Question: I have this little application, and what it does is a user can add many deductions to a certain employee and save the record.

What I do in my coding is I pass all the values to a 'DataTable' and loop through each rows and execute a stored procedure that inserts the particular row with the column values. This happens until there are no rows to be inserted from the DataTable.
Is there any shortcut? I mean, can I insert the whole value of datatable in one call?
I just thought that my current way of inserting data is very resource consuming because it always calls the stored procedure in the server as long as there are rows in the datatable.
Any work around or suggestions? I would be very thankful. I hope you understand me,. thanks in advance.
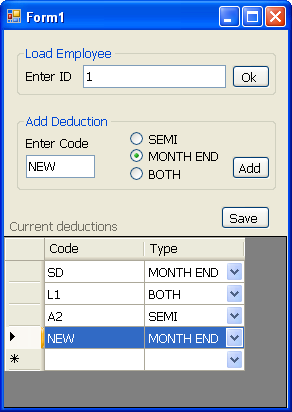
Answer: Please have a look at these links
<URL>
<URL>